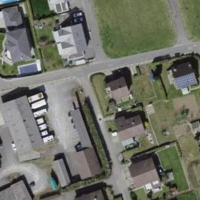
EUNIS habitat code: 54
Species observed at this site:
Medicago sativa